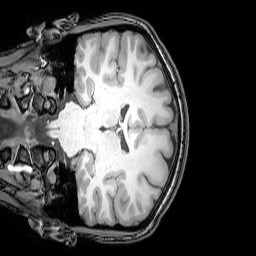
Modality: T1w
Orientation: coronal
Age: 20
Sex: female
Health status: healthy
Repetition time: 0.081 s
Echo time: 0.037 s